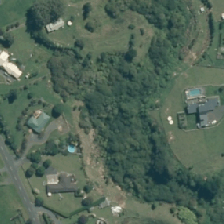
Land cover: herbaceous_freshwater_vege